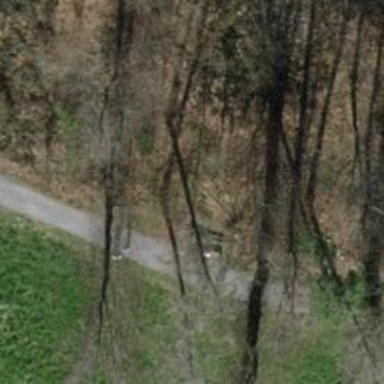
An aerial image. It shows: Brown bench.